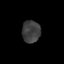
Tissue: prostate
Cell type: Epithelial cells
Senescence score: 0.3477
Nuclear area (px): 397
Mean DAPI intensity: 62.335